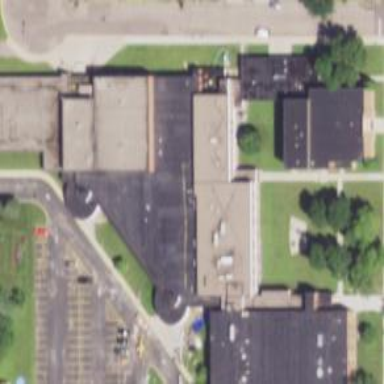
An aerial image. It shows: School building.